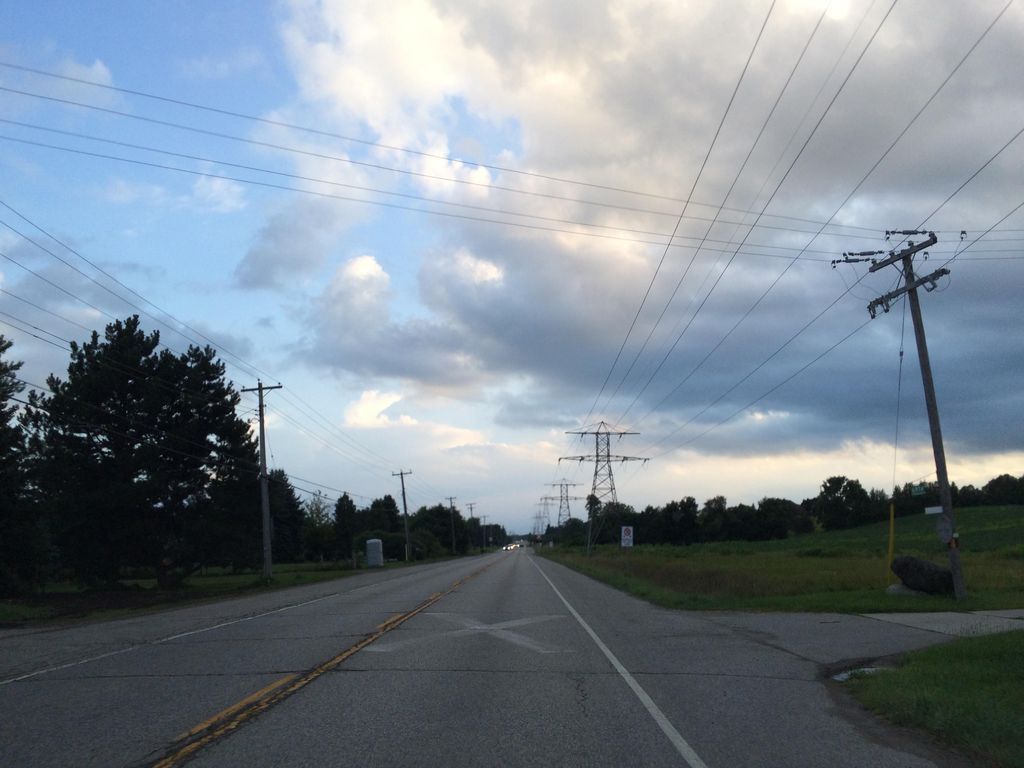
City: kitchener-waterloo